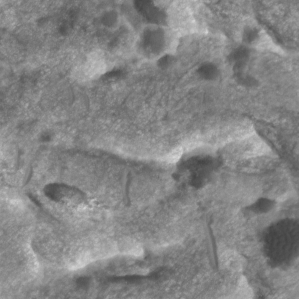
Label: non_frost